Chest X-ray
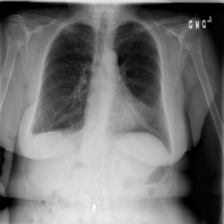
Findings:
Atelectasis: negative
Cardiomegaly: negative
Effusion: negative
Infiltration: negative
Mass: negative
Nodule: negative
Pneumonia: negative
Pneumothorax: negative
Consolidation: negative
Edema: negative
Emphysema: negative
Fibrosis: negative
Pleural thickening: negative
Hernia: negative